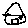
Label: house